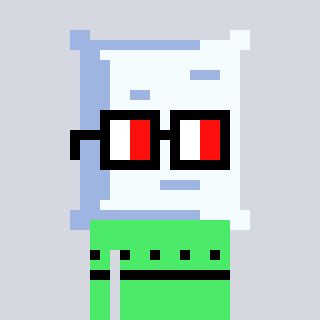
a pixel art character with square glasses with black frames and red eyes, a pillow-shaped head and a teal-colored body on a cool background